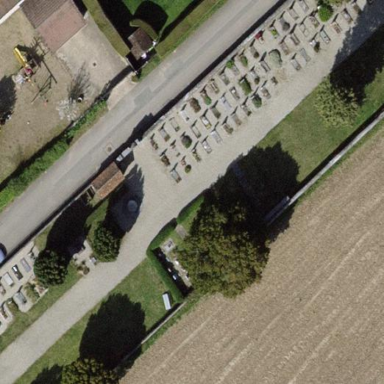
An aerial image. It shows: Cemetery.